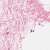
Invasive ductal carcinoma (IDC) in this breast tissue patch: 0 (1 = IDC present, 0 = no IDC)